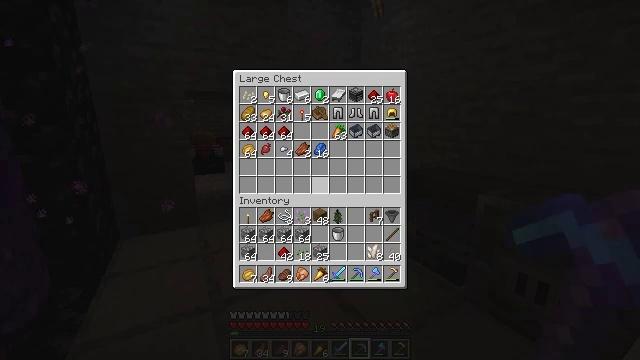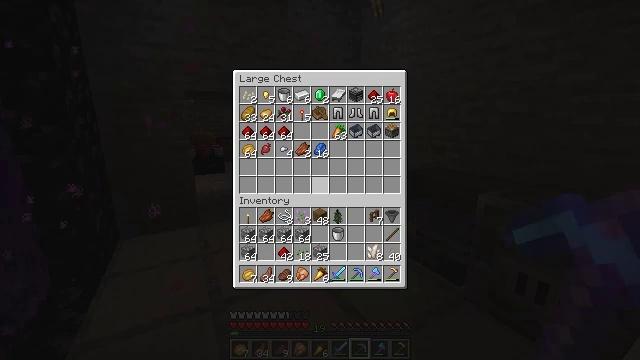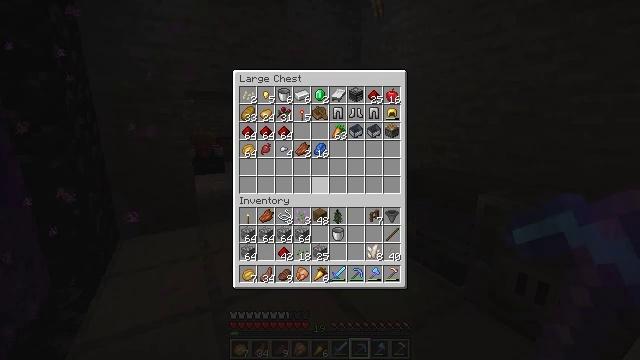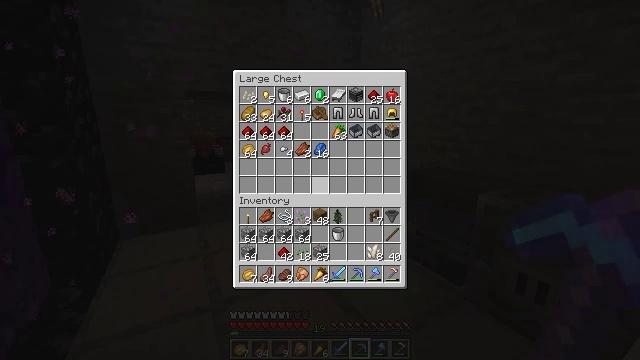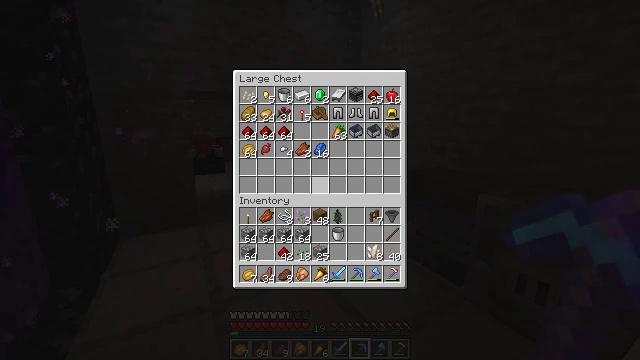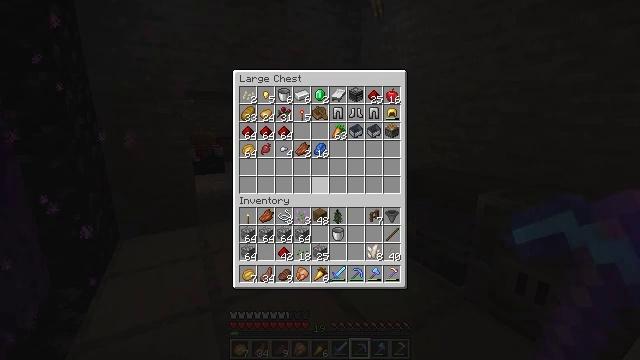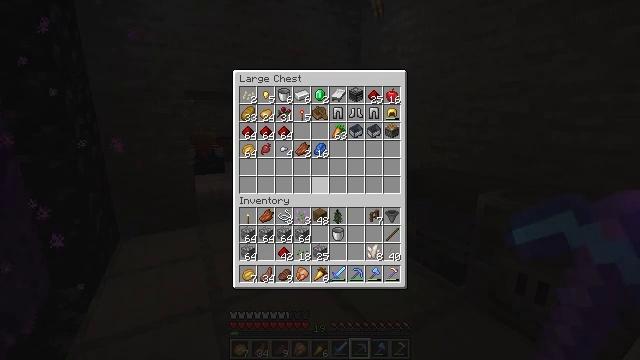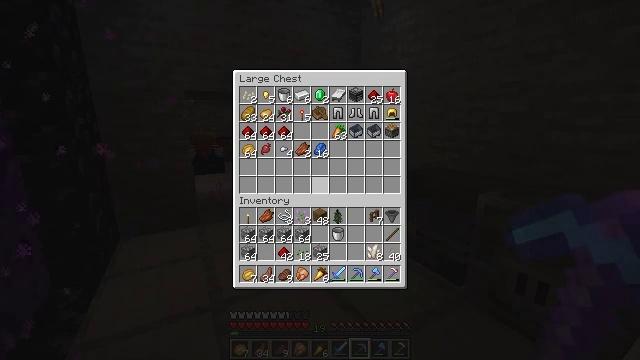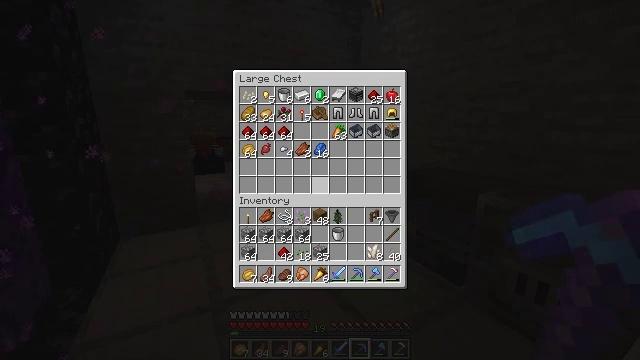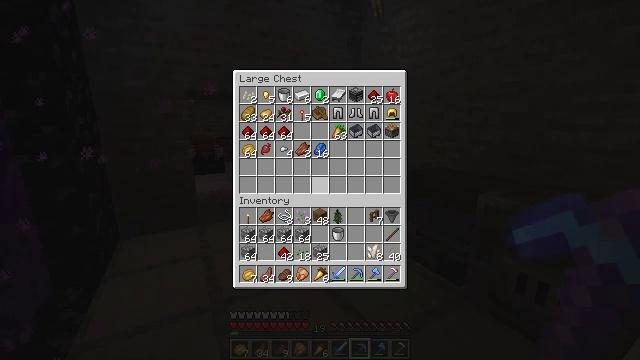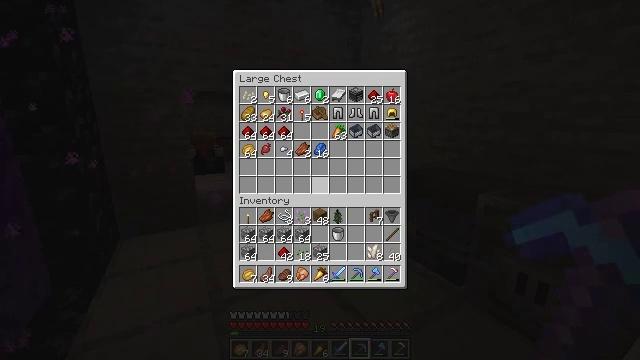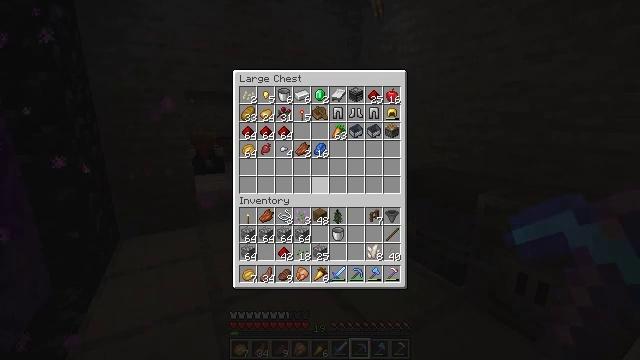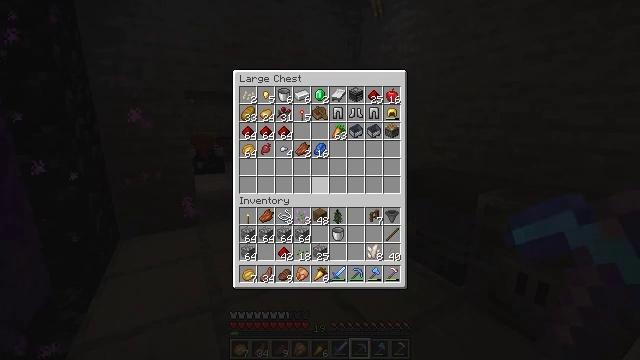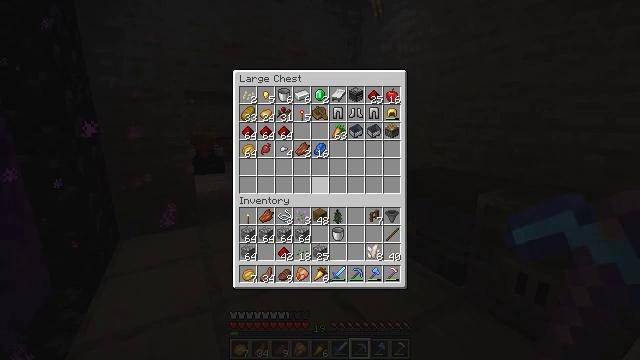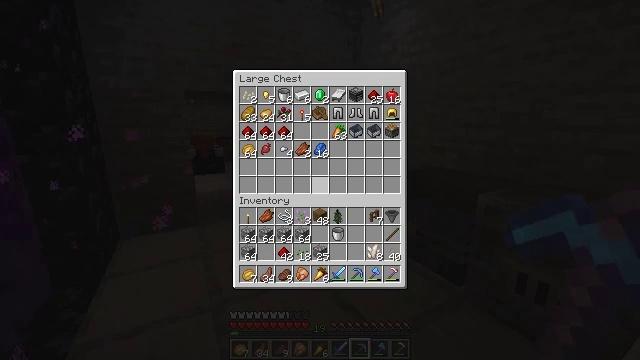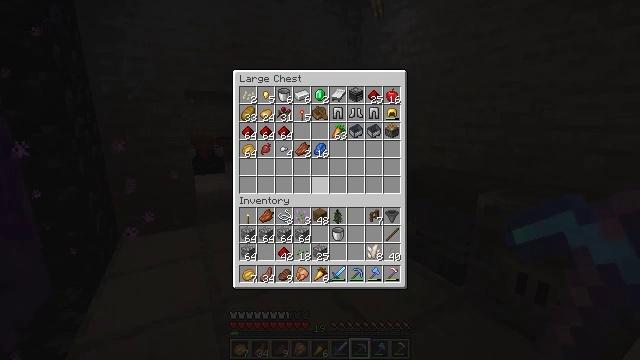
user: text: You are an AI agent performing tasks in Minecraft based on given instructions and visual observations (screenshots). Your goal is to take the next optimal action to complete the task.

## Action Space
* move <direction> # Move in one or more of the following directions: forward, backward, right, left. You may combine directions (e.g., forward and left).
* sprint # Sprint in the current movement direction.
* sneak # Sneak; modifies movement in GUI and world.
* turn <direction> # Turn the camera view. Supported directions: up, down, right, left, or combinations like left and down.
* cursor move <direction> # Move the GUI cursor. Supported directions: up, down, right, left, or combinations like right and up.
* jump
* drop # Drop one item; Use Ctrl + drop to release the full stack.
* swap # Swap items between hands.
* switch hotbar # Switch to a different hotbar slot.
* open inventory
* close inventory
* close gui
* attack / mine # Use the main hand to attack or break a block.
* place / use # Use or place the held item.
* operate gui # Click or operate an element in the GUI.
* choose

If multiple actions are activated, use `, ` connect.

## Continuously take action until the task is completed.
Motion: motion action
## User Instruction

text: Break the mature wheat plants.
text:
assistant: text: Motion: no_op
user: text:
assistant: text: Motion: no_op
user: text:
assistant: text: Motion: no_op
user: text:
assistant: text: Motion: no_op
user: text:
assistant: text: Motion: no_op
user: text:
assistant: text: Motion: no_op
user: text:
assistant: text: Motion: no_op
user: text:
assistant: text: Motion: no_op
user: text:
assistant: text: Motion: no_op
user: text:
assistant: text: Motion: no_op
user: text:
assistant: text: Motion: no_op
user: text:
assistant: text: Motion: no_op
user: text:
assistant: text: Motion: no_op
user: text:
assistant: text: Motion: no_op
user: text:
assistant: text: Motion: no_op
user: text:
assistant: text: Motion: no_op
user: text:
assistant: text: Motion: no_op
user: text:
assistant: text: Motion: no_op
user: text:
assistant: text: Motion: no_op
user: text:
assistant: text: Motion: no_op
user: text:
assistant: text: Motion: no_op
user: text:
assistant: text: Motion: no_op
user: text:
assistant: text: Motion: no_op
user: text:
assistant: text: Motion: no_op
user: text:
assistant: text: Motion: no_op
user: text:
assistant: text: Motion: no_op
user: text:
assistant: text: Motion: no_op
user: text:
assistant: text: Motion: turn right
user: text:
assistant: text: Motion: no_op
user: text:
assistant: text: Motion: no_op